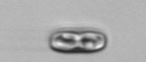
Label: pennate